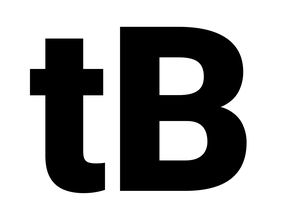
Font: Roboto_Black